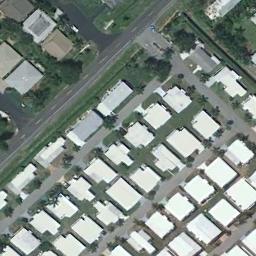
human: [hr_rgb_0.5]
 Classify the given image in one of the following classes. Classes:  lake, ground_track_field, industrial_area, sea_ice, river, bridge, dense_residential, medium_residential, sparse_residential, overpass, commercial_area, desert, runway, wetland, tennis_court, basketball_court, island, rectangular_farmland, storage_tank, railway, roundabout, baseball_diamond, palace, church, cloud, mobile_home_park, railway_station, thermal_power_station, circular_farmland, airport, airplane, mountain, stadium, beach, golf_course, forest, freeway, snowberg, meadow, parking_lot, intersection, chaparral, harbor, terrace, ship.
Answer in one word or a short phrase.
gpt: mobile_home_park